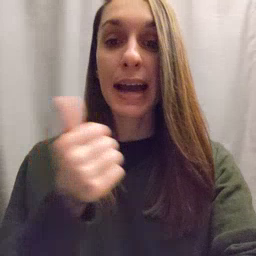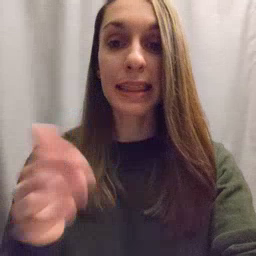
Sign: any